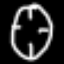
Label: clock